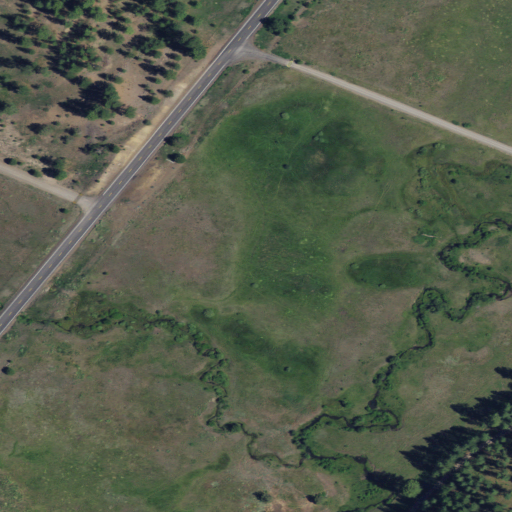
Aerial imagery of plain(s) in Oregon named Spears Meadow containing woody wetlands, open development, shrub, grassland, evergreen forest, and herbaceous wetlands